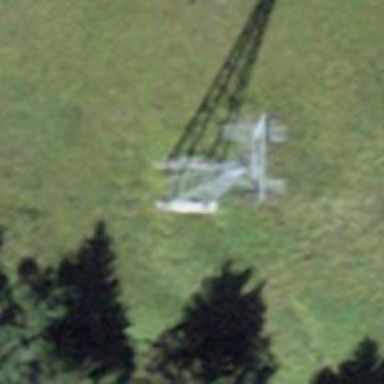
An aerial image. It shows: Pylon for aerialway.